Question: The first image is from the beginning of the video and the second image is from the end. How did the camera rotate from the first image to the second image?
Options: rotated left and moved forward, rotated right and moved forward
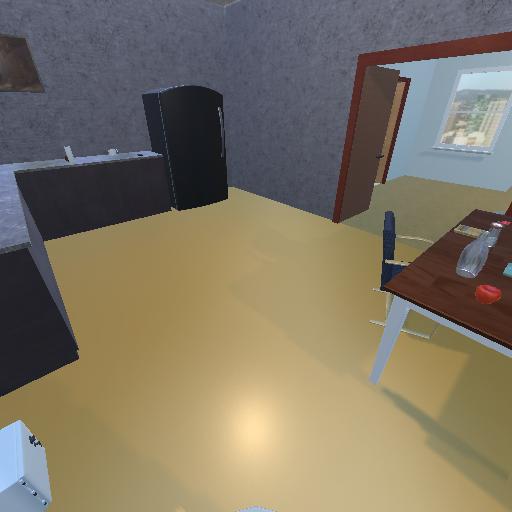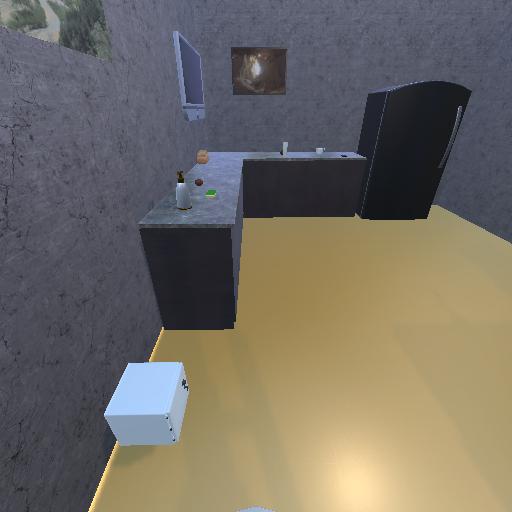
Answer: rotated left and moved forward